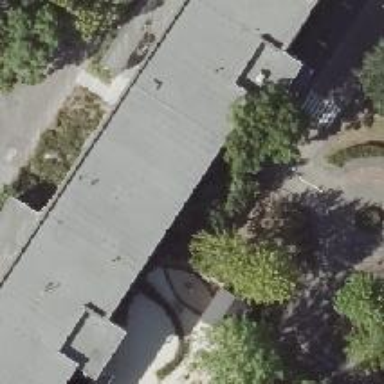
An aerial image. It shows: Kindergarten.